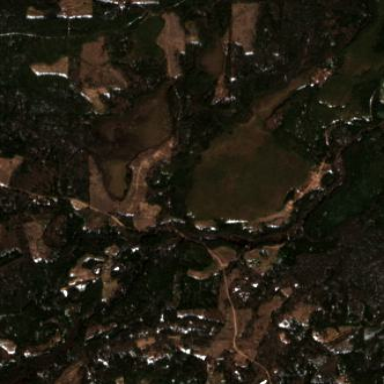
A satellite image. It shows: Bog wetland.